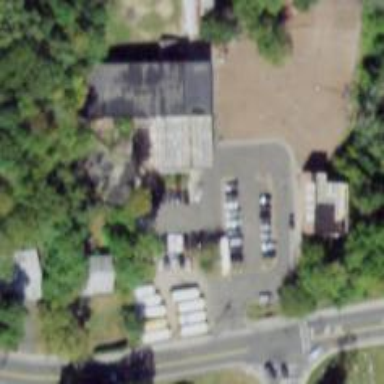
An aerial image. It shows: School.